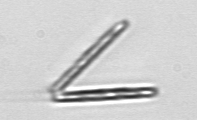
Label: Thalassionema